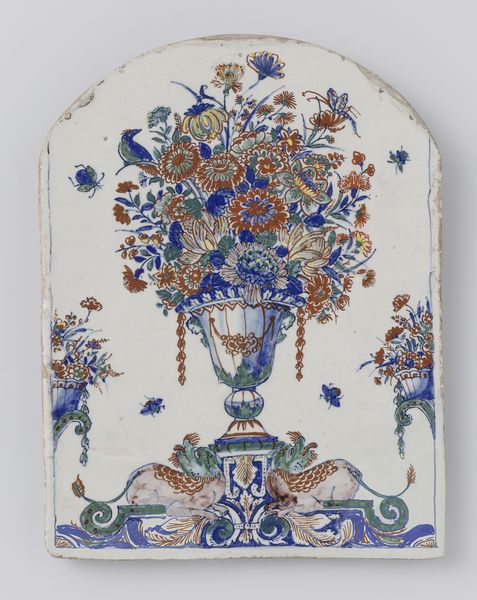
Titel: Plaat met afgeronde bovenkant en veelkleurig beschilderd met een vaas met bloemen
Standort: Amsterdam
Institution: Rijksmuseum
Schlagwörter: blau, blue, red, white, gold, green, painting, flowers, japanese, plant, vase, flower, stone, orange, plants, decoration, animals, bird, dogs, birds, bouquet, urn, rot, weiss, leaves, cup, chinese, blume, asian, rust, dutch, blumen, dragon, japan, butterfly, china, vogel, pottery, oriental, russia, monster, porcelain, arrangement, tier, dragons, tile, ch, chip, clay, arched, fine, curved, damaged, korean, stems, insects, insect, porzellan, bees, instects, silk screen, käfer, kilin, pollinators, 꽃, 빨강, 장식품, 미술, 작품, 미술작품, 꽃병